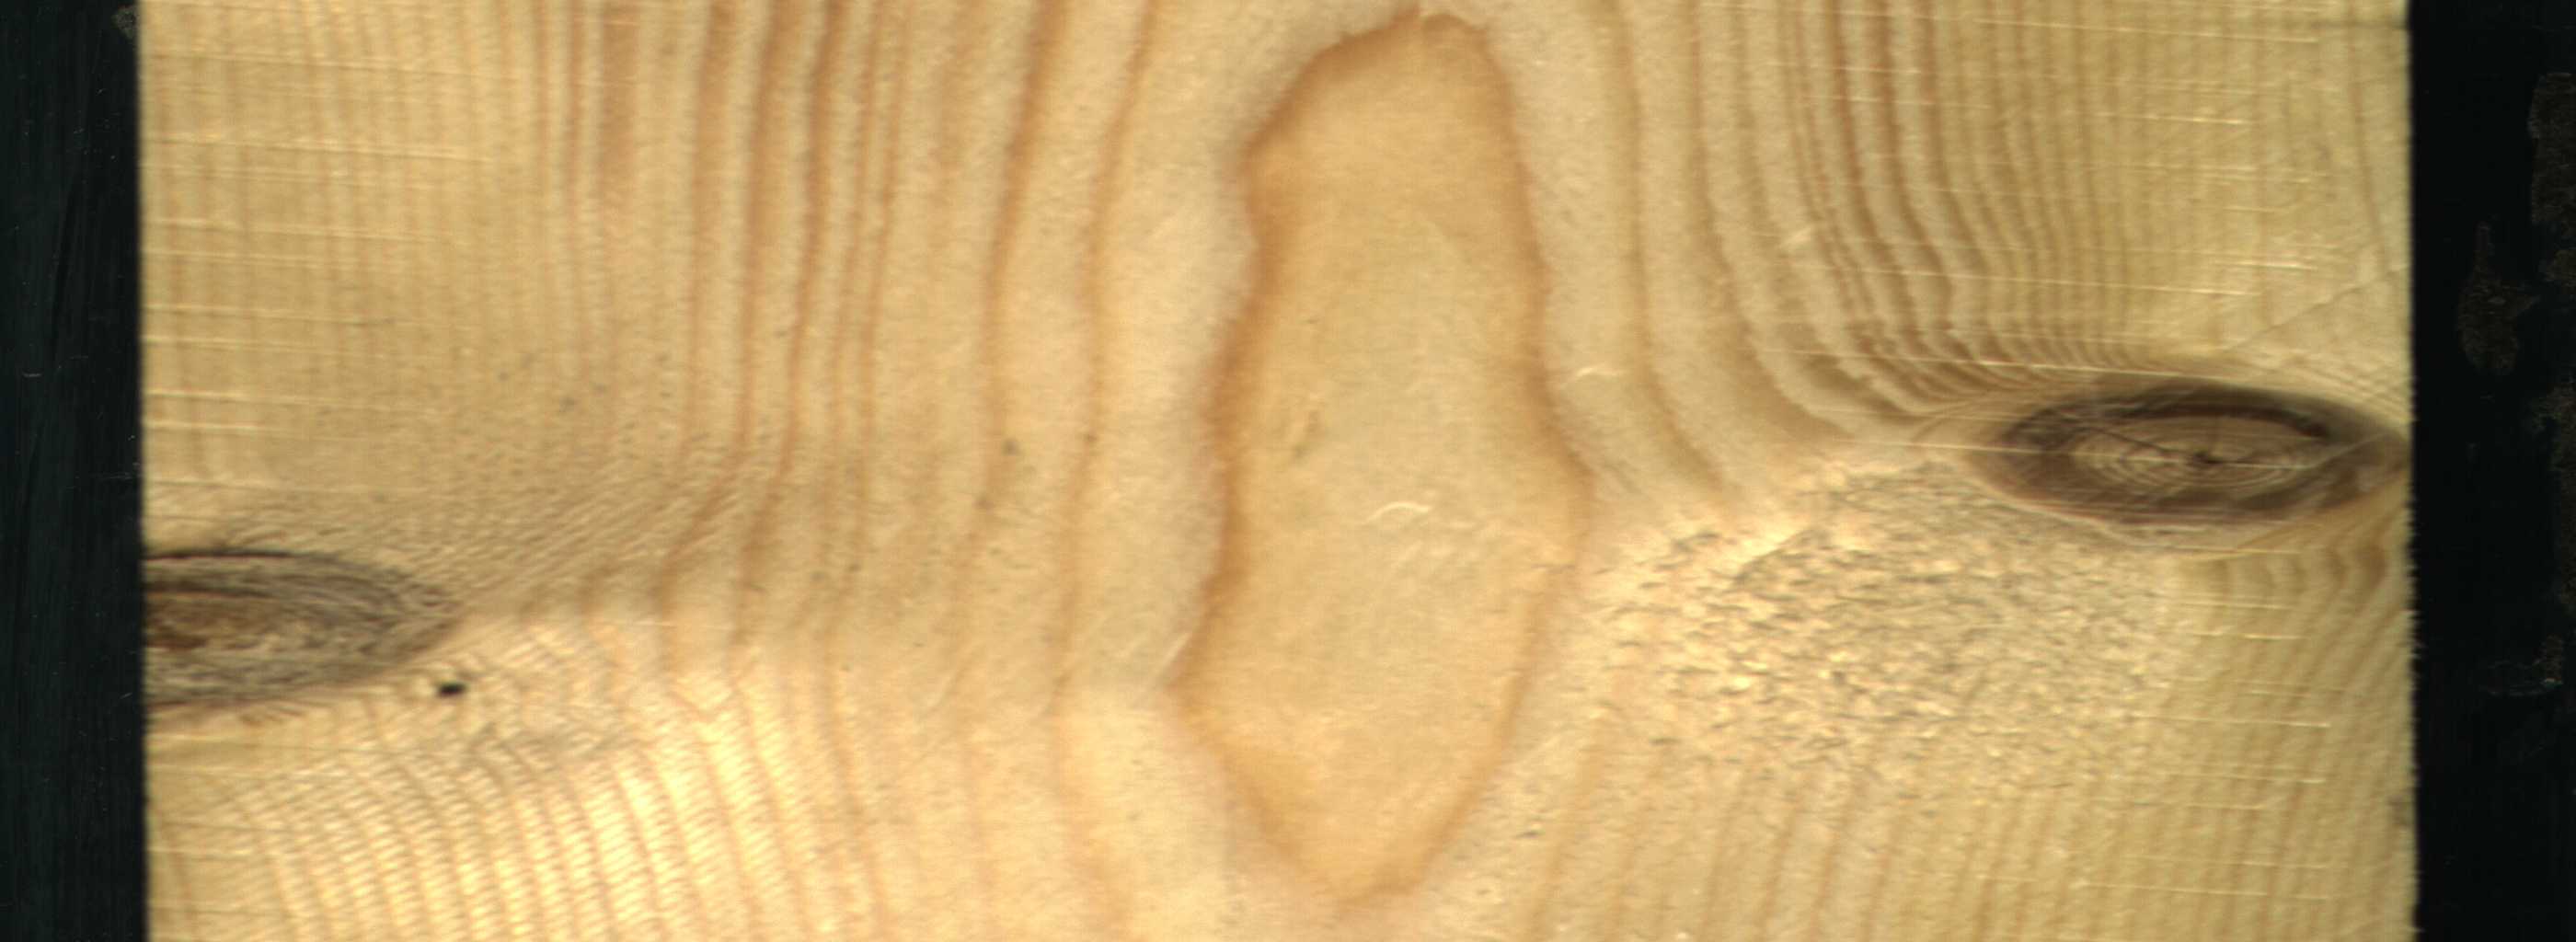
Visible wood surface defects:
Live_Knot
Live_Knot